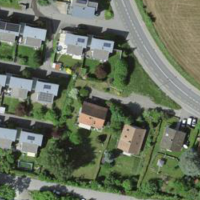
EUNIS habitat code: 54
Species observed at this site:
Clematis vitalba
Senecio vulgaris